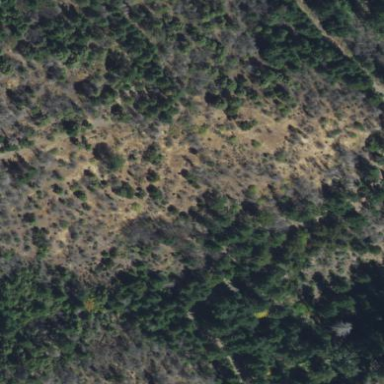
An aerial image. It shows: Forest area.